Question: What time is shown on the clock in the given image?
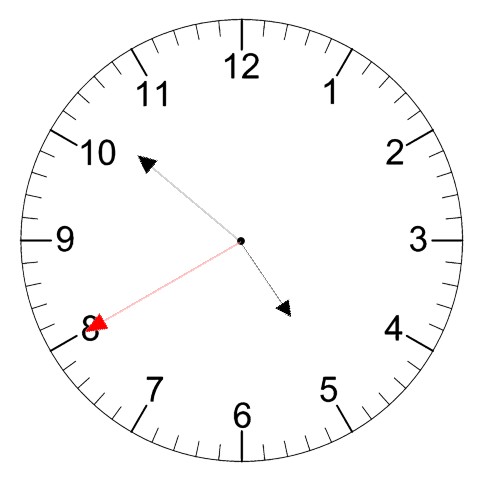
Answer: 04:51:40